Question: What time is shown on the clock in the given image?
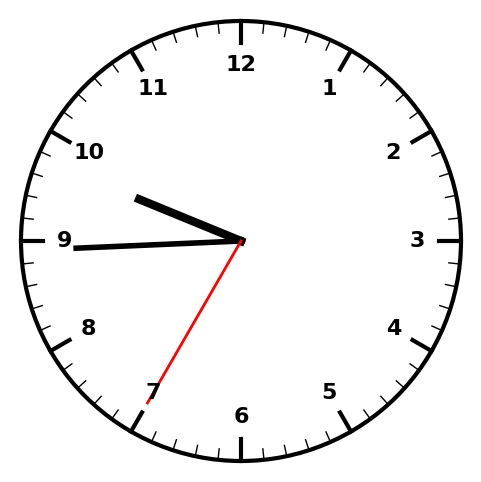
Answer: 09:44:35